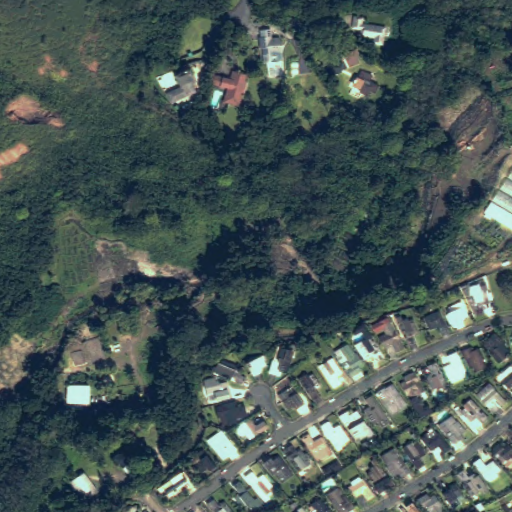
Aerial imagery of valley in Hawaii named Ha‘ikū Valley containing only unknown